Aerial crown-view tile of a tropical tree (Barro Colorado Island, Panama), acquired 20240813:
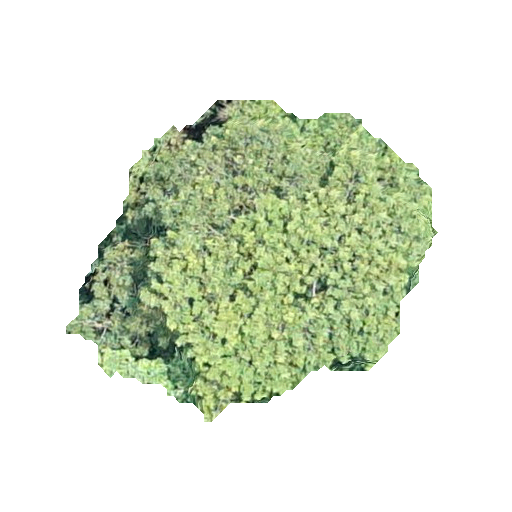
Species: Vatairea erythrocarpa
GBIF accepted scientific name: Vatairea erythrocarpa
Crown area: 120.941 m²